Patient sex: M
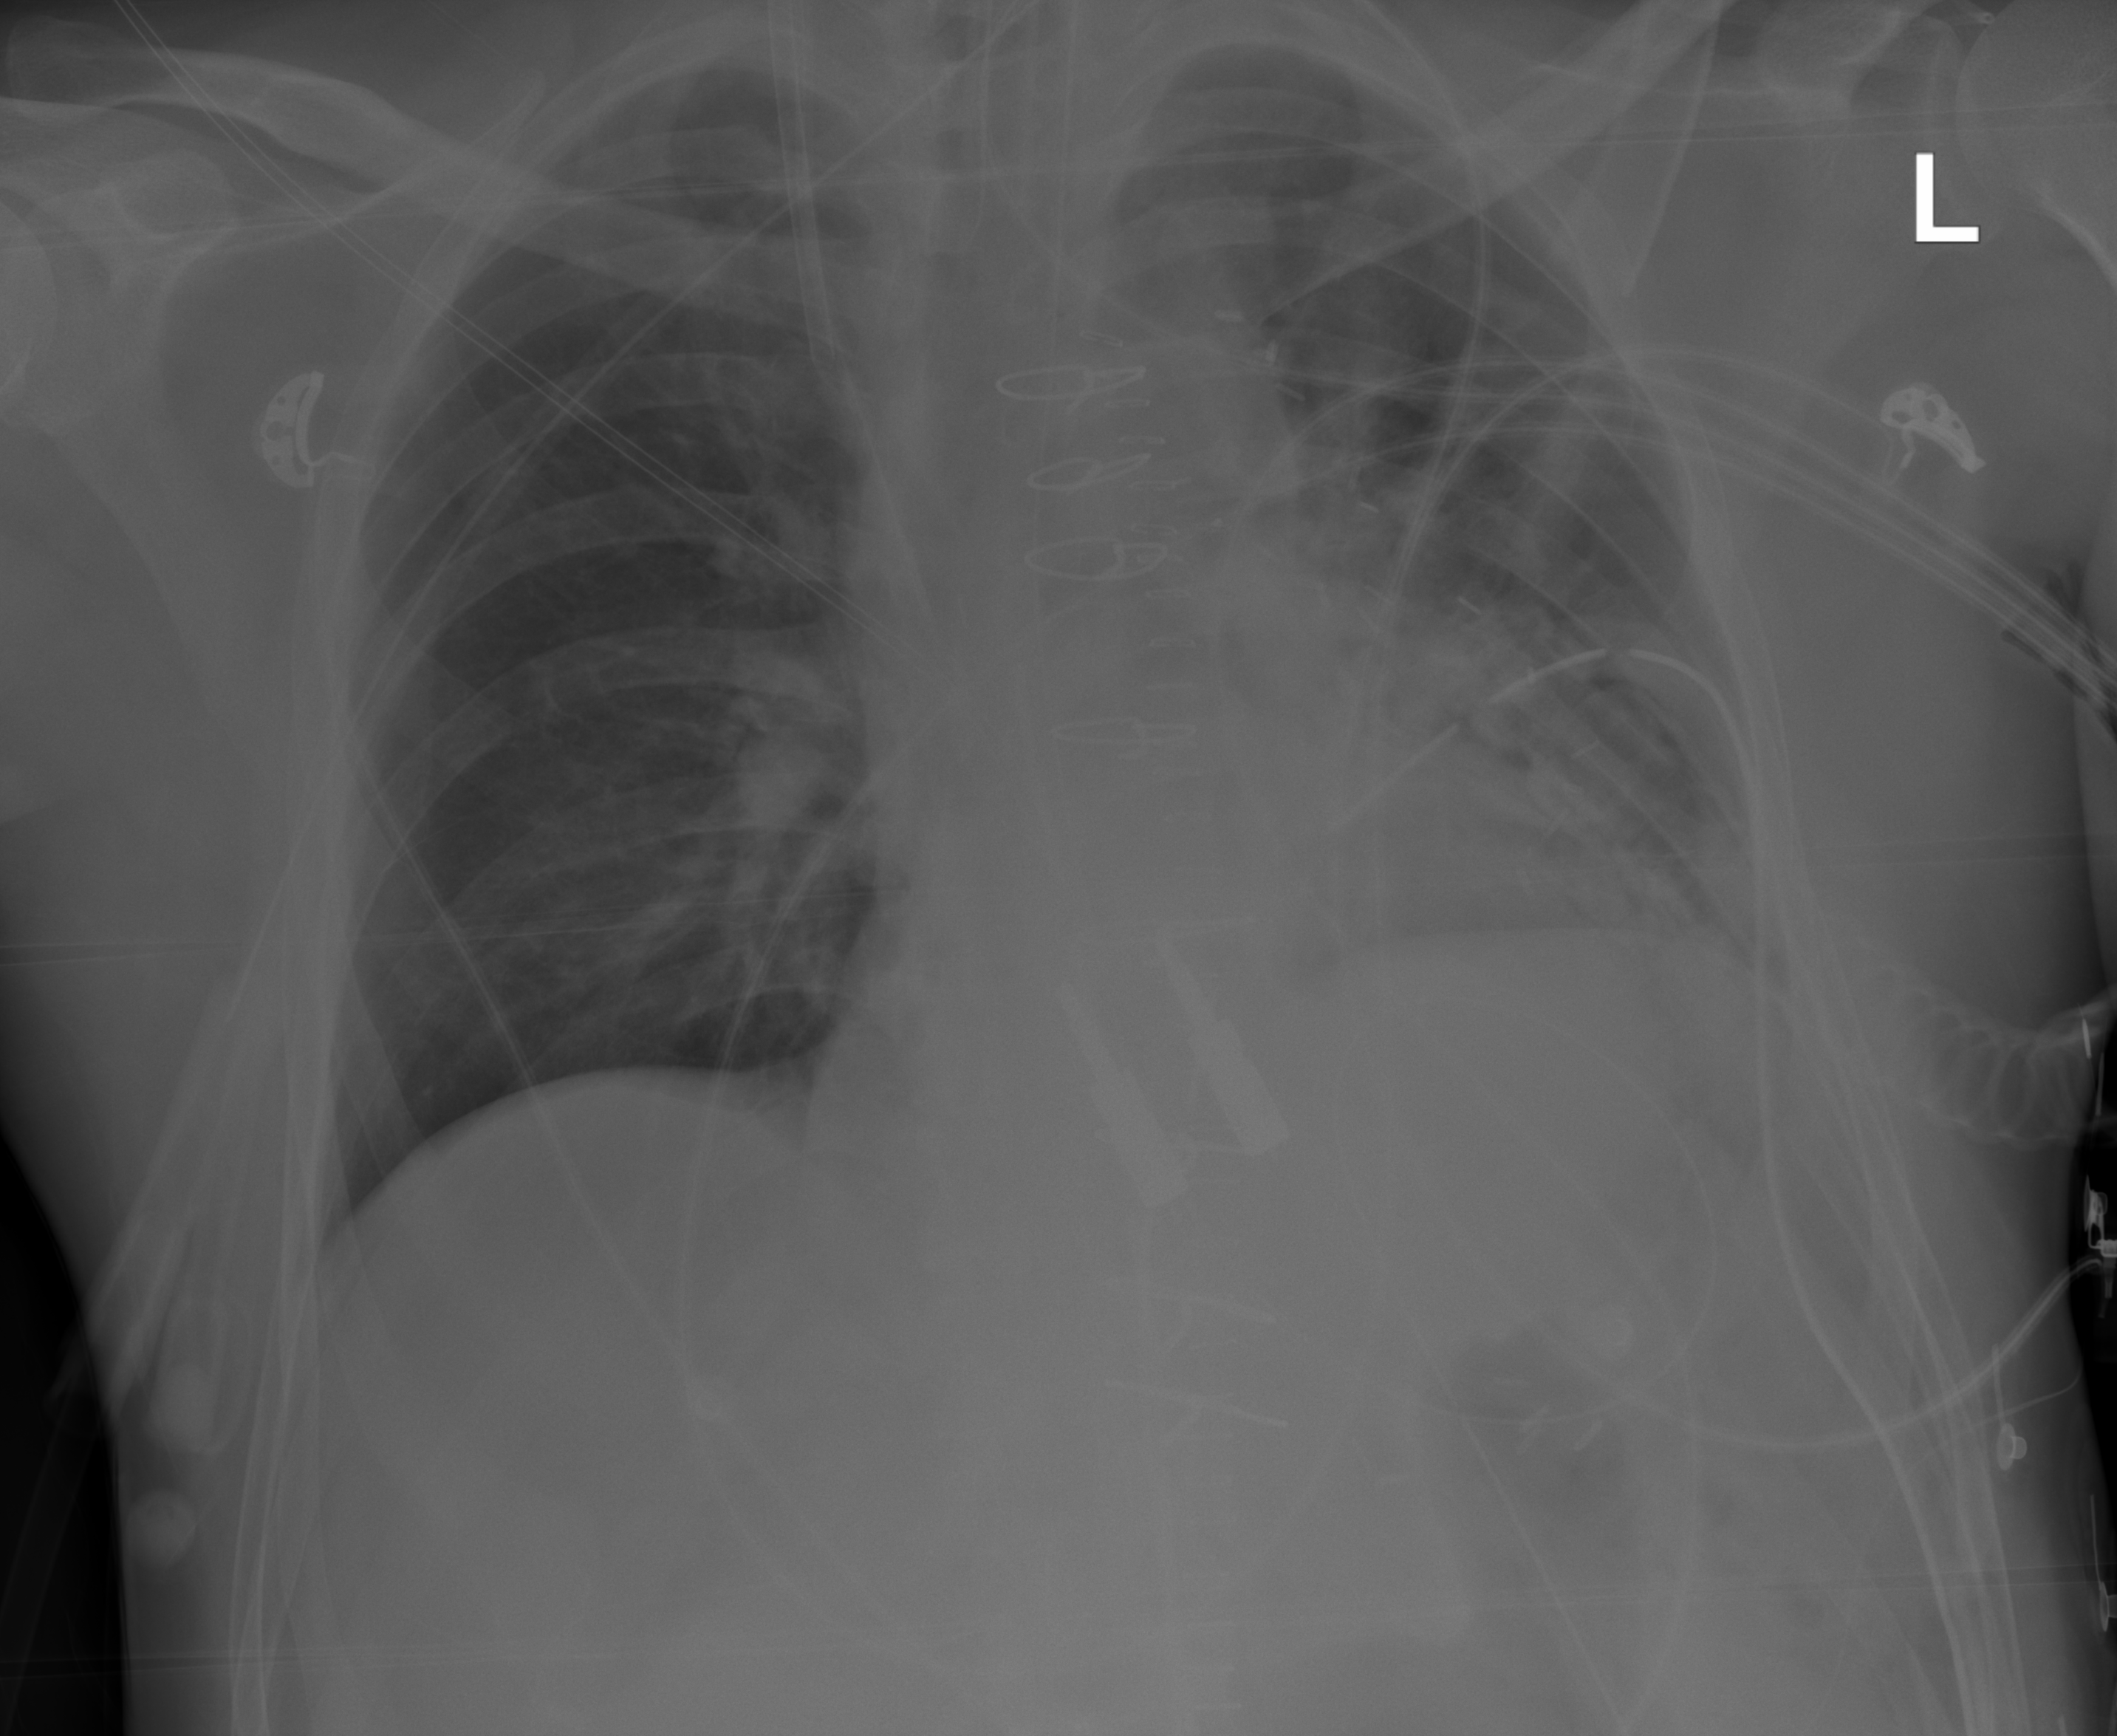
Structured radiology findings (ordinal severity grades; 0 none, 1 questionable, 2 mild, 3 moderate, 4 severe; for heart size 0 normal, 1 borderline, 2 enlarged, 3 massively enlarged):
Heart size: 2
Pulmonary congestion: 0
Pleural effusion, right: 0
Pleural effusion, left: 0
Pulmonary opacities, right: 0
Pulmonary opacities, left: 2
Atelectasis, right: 0
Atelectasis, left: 2